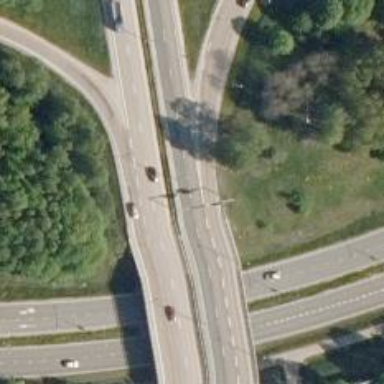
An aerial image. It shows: Asphalt trunk highway.